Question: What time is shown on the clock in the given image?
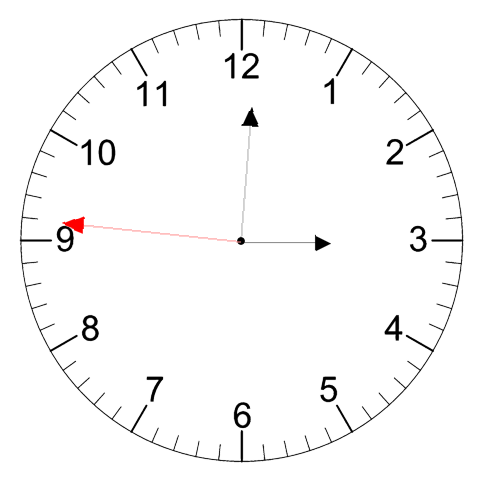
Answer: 03:00:46